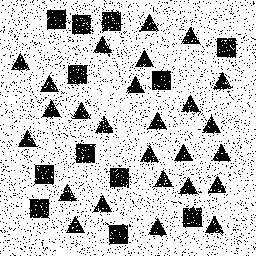
Squares: 12
Triangles: 26
Stars: 0
Total shapes: 38